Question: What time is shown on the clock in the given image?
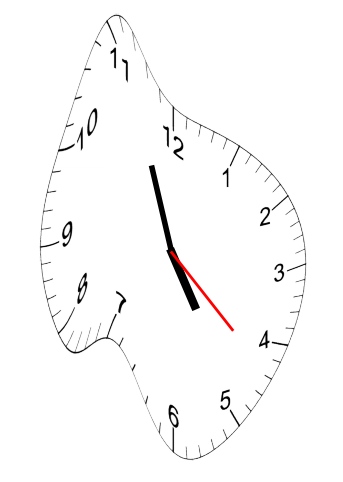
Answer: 04:56:22